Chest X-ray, PA view. Patient: 58 years old, sex M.
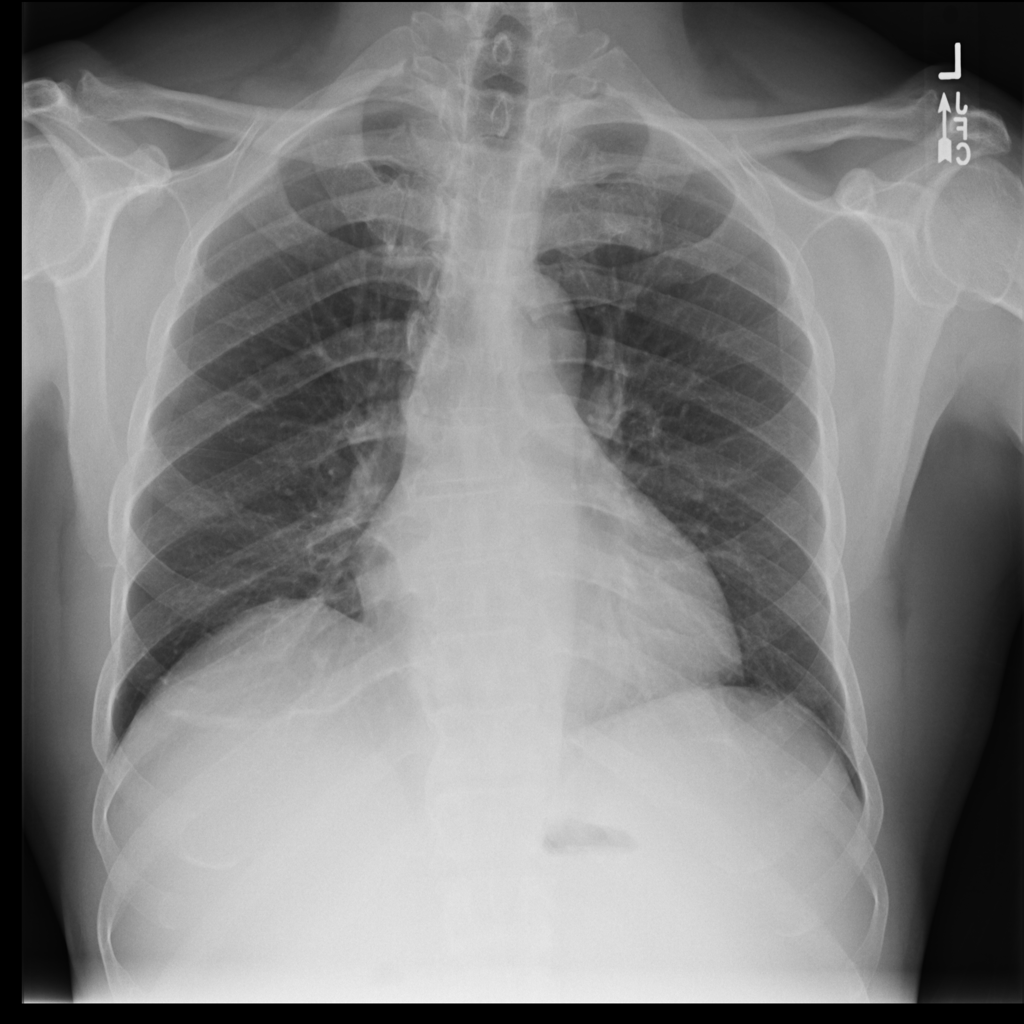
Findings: Atelectasis, Infiltration